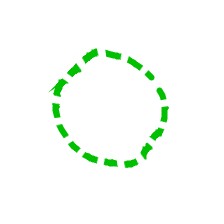
Shape: circle